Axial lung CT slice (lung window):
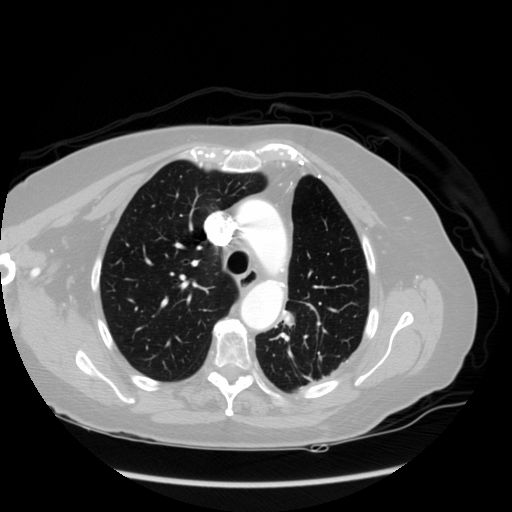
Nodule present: no